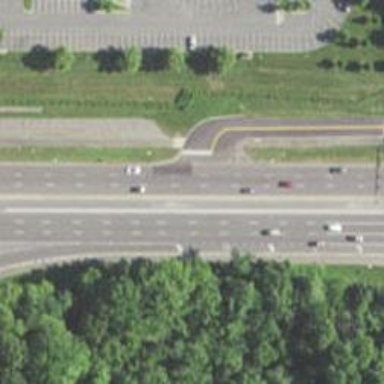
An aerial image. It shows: This image shows trunk highway that functions as expressway.